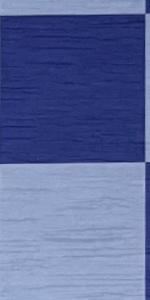
Label: Empty